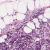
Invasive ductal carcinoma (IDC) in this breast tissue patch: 1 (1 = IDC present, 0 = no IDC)